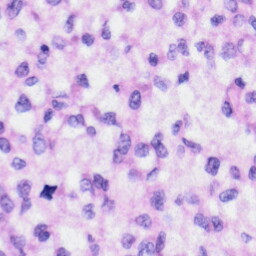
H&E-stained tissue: Liver